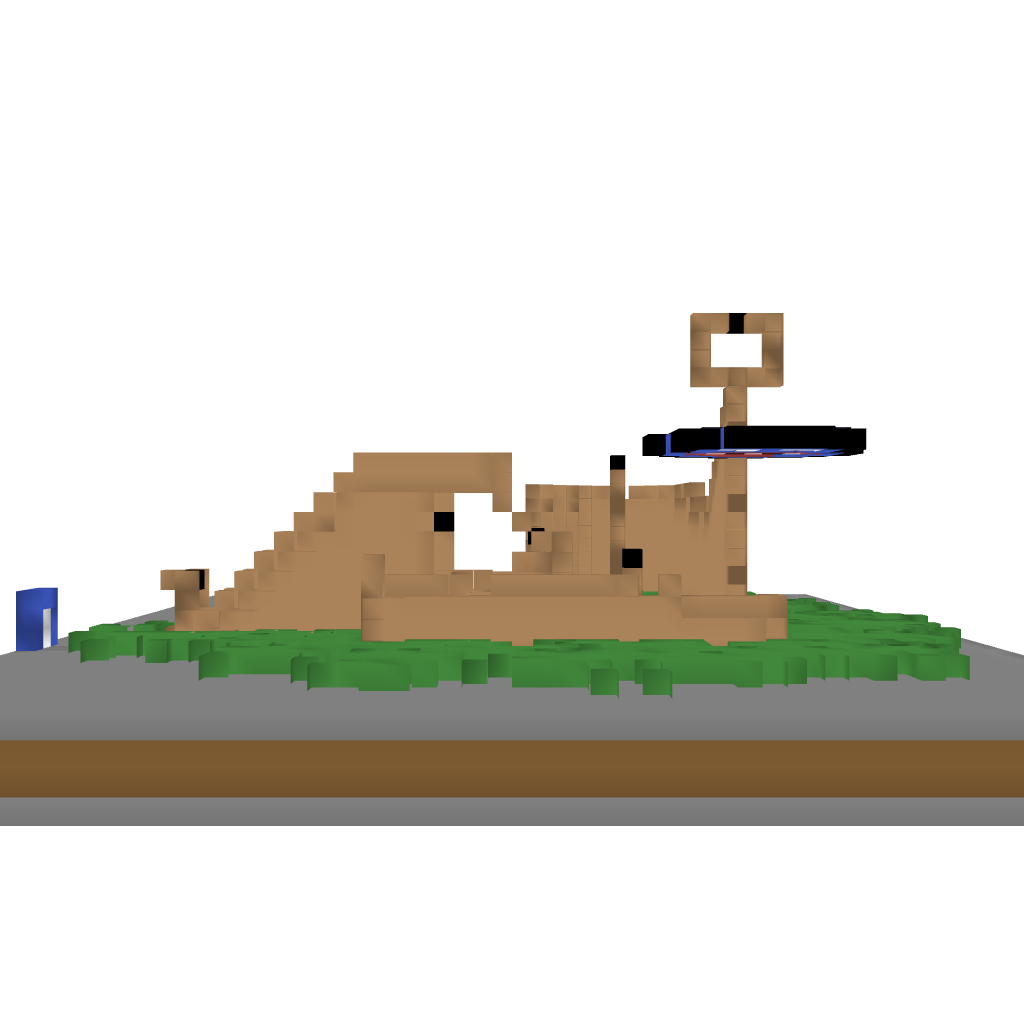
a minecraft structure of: Monster Roller Coaster bad low quality